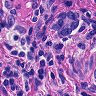
Metastatic tissue present: yes